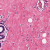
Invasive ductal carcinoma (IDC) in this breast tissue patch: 0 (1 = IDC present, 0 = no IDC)